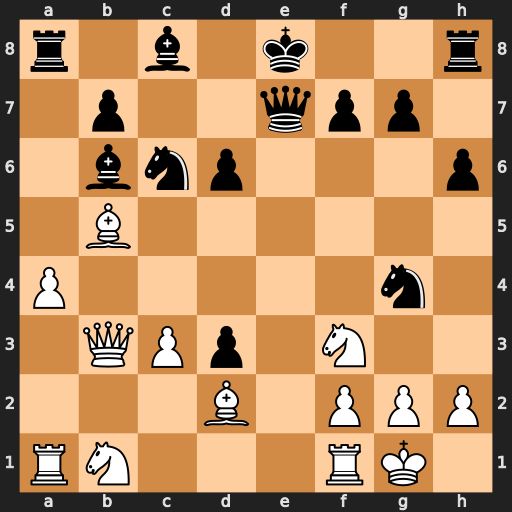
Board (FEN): r1b1k2r/1p2qpp1/1bnp3p/1B6/P5n1/1QPp1N2/3B1PPP/RN3RK1
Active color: w
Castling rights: kq
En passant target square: -
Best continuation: Bxc6+ bxc6 Qxb6